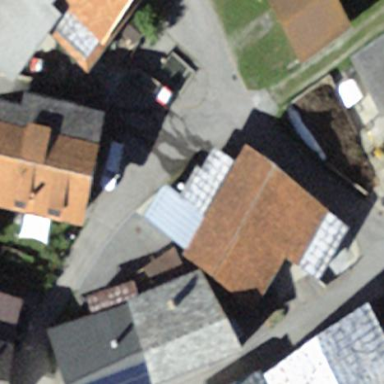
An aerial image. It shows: Simple house.